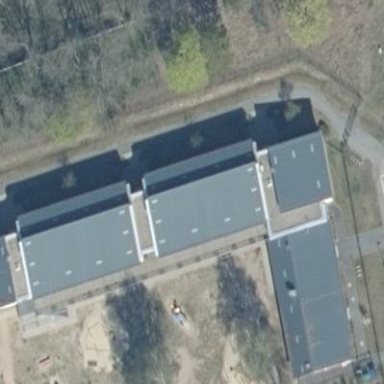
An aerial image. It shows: Building.